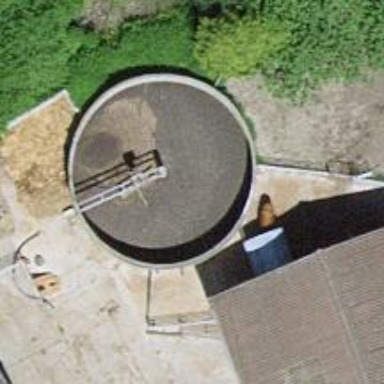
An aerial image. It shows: Building with storage tank.